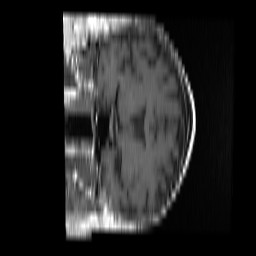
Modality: T1w
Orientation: coronal
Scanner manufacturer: ge
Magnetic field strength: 1.5 T
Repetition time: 0.55 s
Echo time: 0.011 s